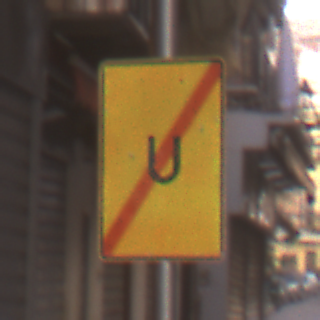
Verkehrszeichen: EndeUmleitung
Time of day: MorningAfternoon
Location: Outdoor (Urban)
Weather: Clear
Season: NotSpecified
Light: Natural